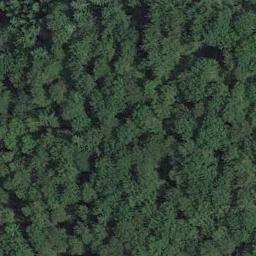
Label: forest